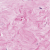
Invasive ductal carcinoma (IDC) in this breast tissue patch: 0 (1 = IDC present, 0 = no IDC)